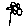
Label: flower